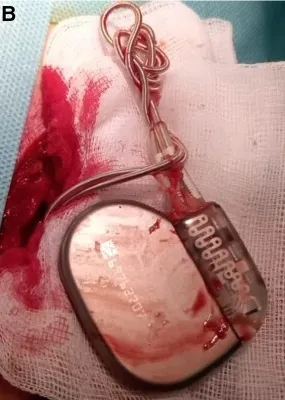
Case report 2. (A, B) Phases of the lead repositioning surgery.
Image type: medical_photograph (other_medical_photograph)